Interaction volume radius: 10 \u00c5
Interaction volume height: 15 \u00c5
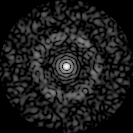
Disorder parameter: 0.8244